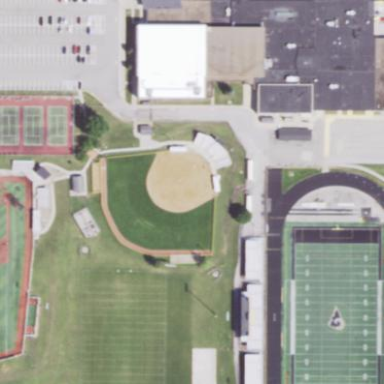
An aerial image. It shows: Softball pitch for leisure sports.